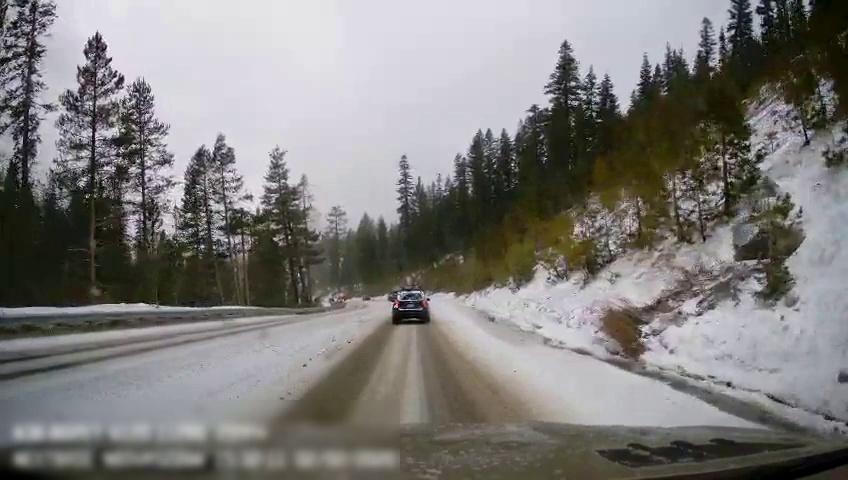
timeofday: Day
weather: Snowy
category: Drivable Space
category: Vehicles | Car